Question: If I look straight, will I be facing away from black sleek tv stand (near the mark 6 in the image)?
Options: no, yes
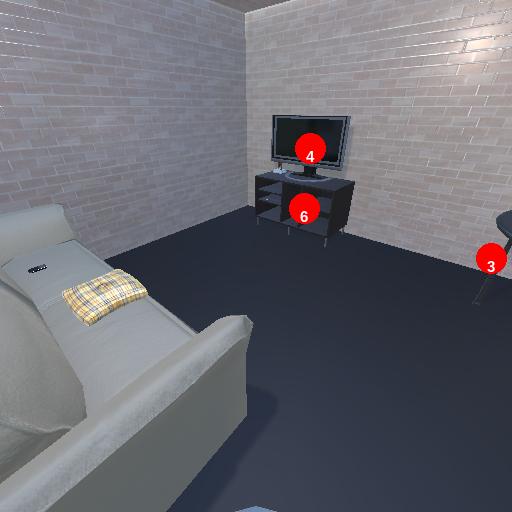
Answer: no